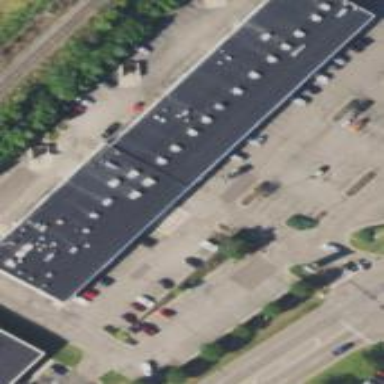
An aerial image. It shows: Commercial building.